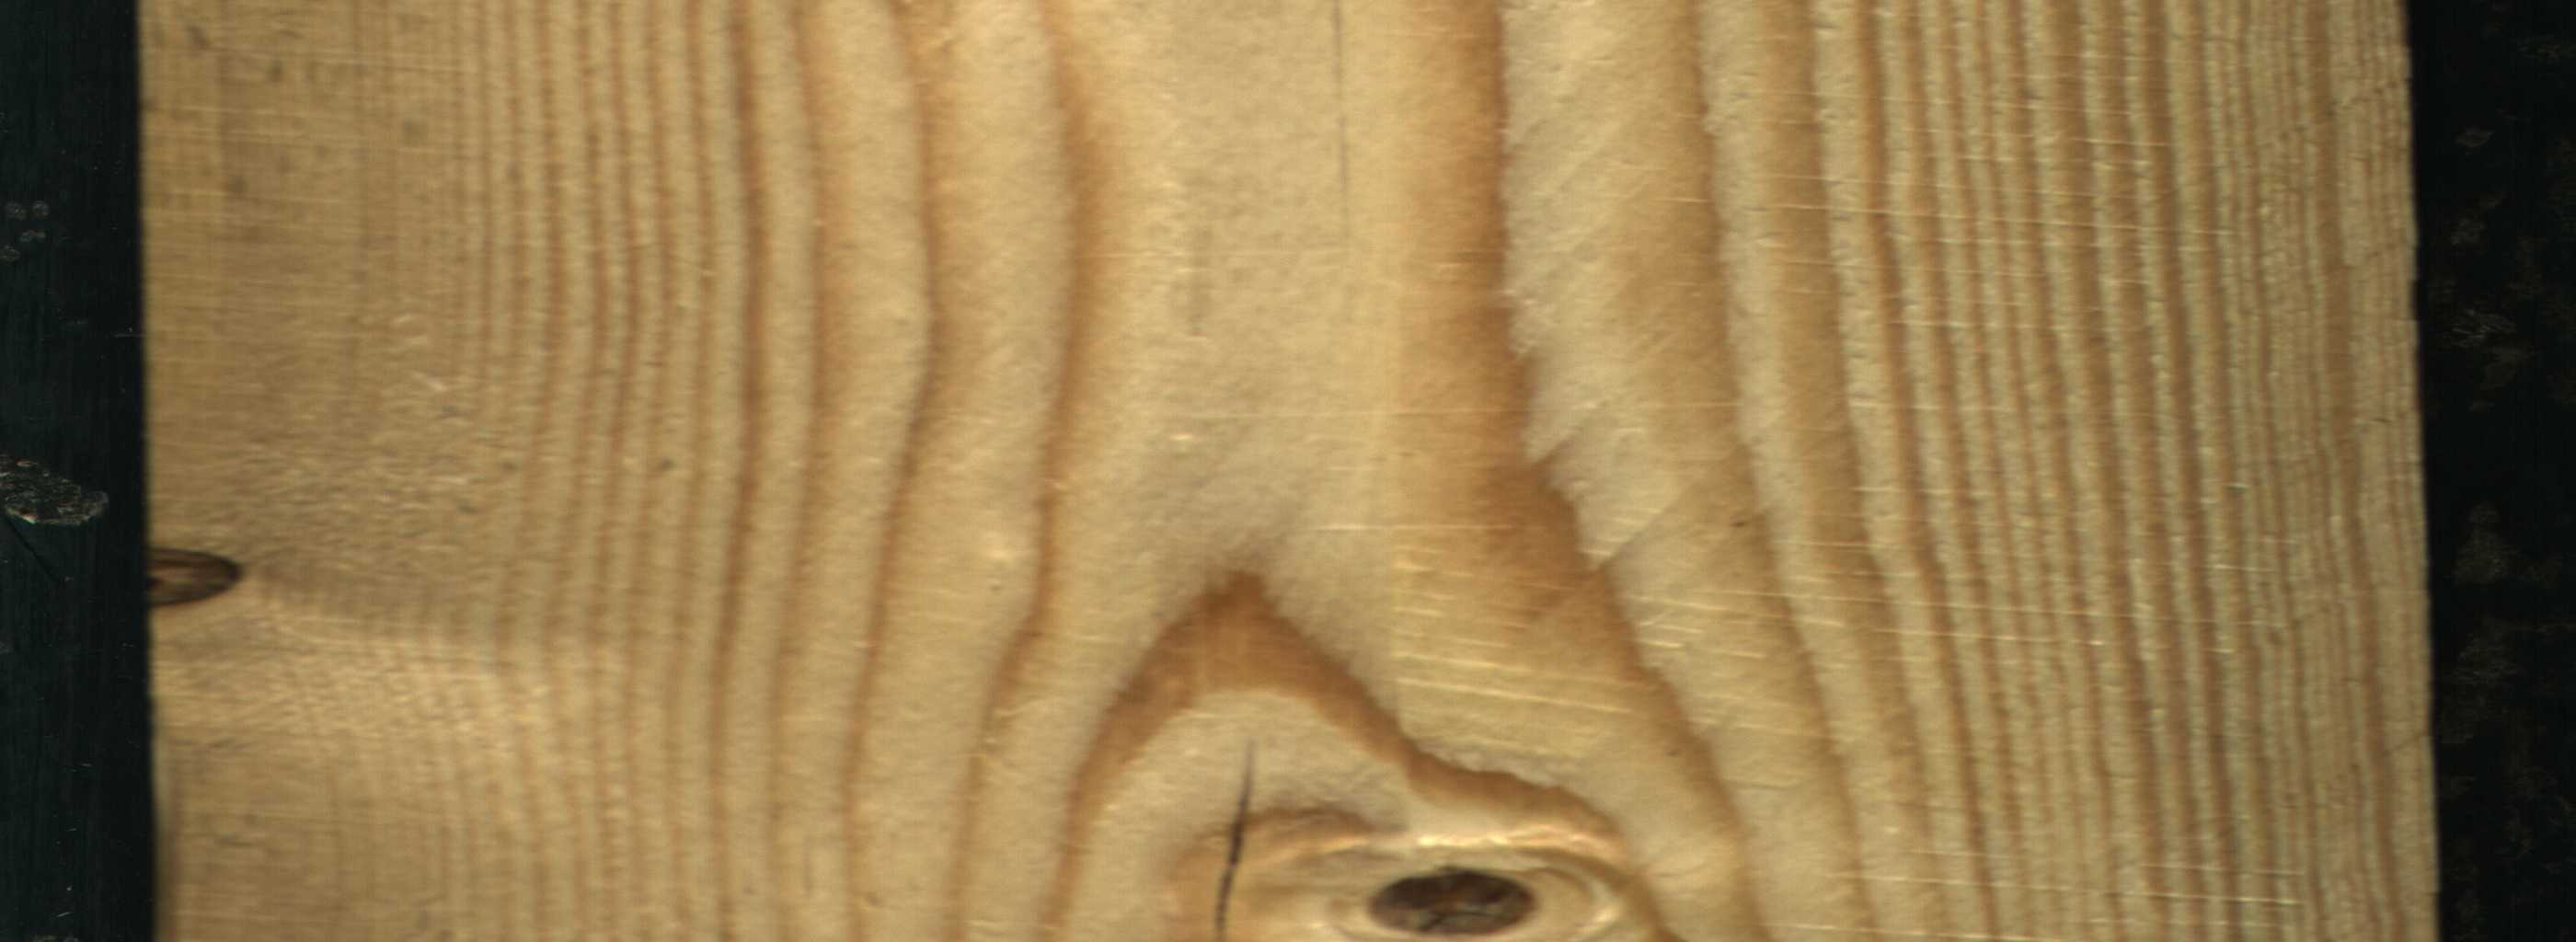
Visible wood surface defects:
Crack
Dead_Knot
Dead_Knot